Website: home-depot
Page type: account-dashboard
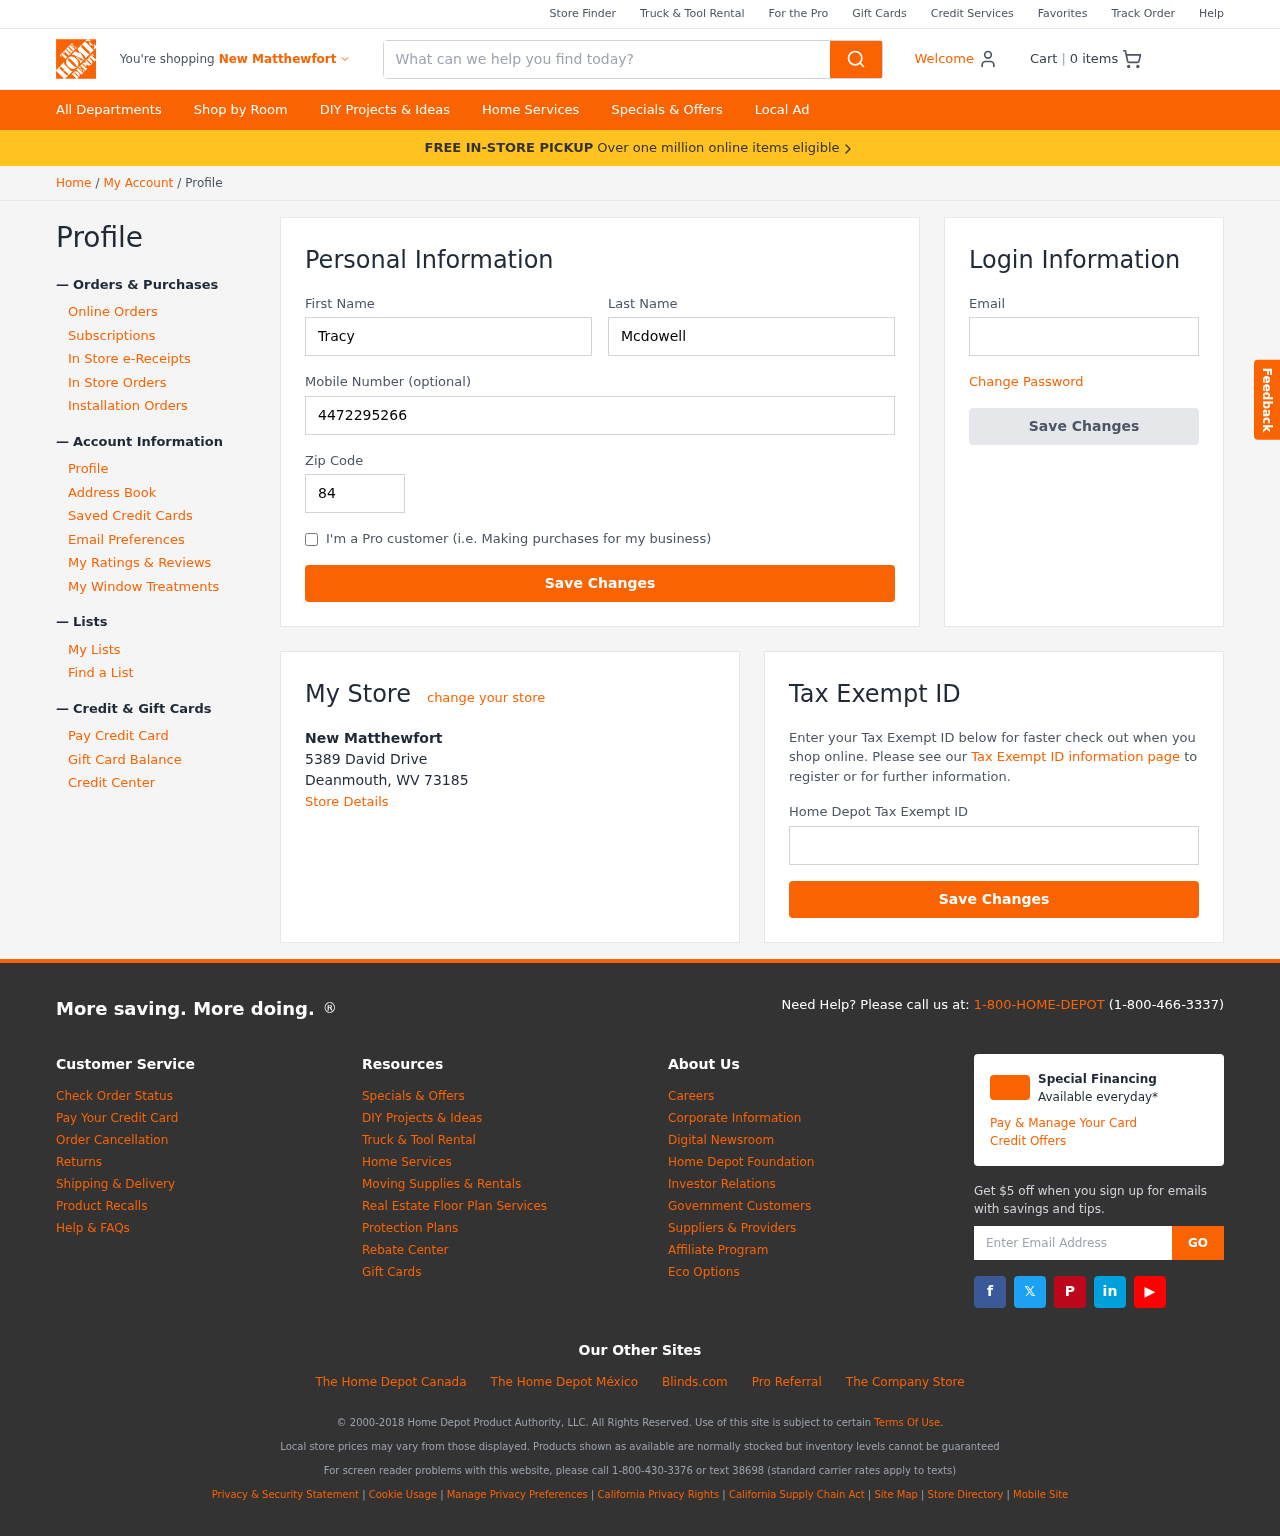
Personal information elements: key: PII_CITY
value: New Matthewfort
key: PII_EMAIL
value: tracy_mcdowell@yahoo.com
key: PII_FIRSTNAME
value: Tracy
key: PII_LASTNAME
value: Mcdowell
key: PII_LOCATION1_CITY_STATE_ZIP
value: Deanmouth, WV 73185
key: PII_LOCATION1_NAME
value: New Matthewfort
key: PII_LOCATION1_STREET
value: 5389 David Drive
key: PII_PHONE
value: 4472295266
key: PII_POSTCODE
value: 84426
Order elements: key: ORDER_NUM_ITEMS
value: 0
Search elements: key: HEADER_SEARCH
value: What can we help you find today?